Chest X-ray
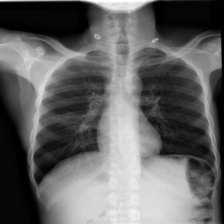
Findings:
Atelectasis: negative
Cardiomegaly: negative
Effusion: negative
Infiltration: positive
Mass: negative
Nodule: negative
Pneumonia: negative
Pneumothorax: negative
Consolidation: negative
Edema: negative
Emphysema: negative
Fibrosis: negative
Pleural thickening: negative
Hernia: negative